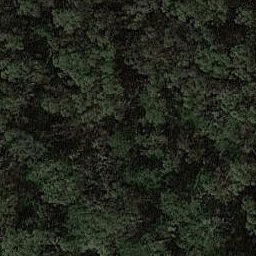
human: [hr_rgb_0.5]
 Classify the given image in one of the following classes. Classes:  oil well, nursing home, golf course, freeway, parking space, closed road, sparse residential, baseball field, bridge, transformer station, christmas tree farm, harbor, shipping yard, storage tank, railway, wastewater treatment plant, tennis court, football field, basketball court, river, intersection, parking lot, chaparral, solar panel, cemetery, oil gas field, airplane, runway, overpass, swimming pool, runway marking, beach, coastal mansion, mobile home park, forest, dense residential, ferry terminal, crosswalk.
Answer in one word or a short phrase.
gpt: forest